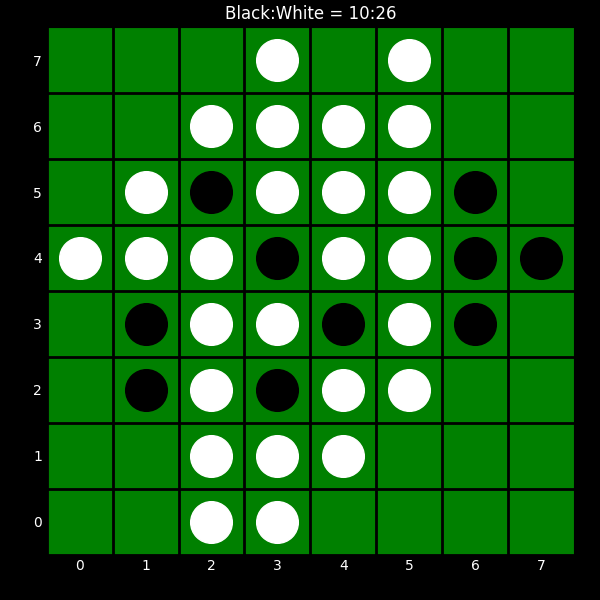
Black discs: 10
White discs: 26